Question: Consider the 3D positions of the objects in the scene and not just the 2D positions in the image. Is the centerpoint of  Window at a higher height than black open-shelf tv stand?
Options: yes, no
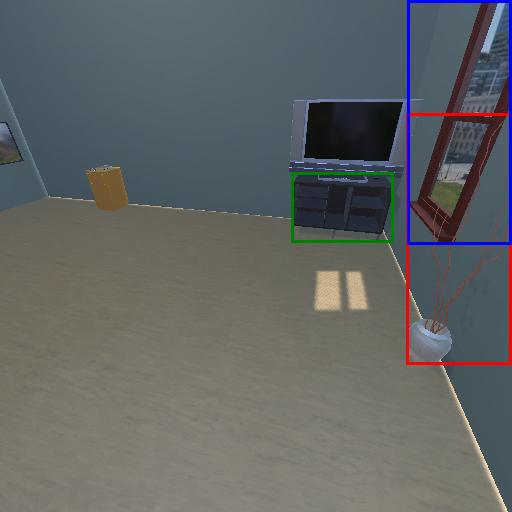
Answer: yes